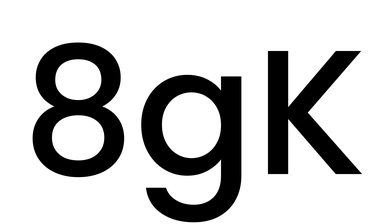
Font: Poppins-Medium